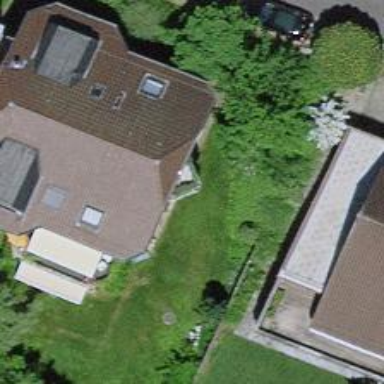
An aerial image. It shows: Residential building.